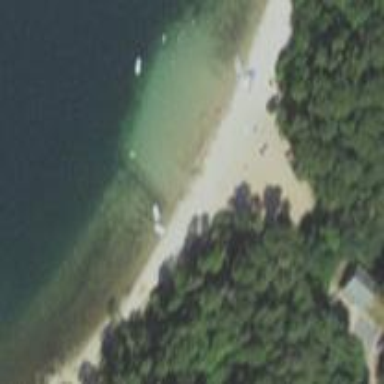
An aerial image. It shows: Scenic beach with natural beauty.